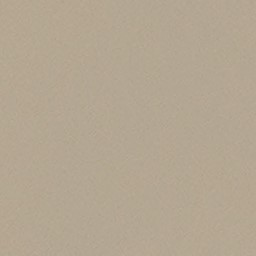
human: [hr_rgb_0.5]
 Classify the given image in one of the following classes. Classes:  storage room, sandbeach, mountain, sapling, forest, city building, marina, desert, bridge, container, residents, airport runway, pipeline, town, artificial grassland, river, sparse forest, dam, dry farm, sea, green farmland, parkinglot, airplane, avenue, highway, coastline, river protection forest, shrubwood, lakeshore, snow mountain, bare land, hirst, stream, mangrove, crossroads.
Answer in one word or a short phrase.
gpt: desert